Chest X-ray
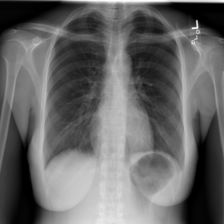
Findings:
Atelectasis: negative
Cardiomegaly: negative
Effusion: negative
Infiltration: negative
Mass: negative
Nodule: negative
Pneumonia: negative
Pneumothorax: negative
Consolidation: negative
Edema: negative
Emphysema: negative
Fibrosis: negative
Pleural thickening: negative
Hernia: negative